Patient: sex M, age 26
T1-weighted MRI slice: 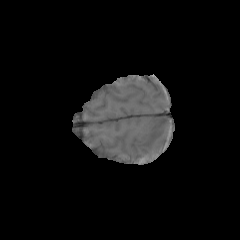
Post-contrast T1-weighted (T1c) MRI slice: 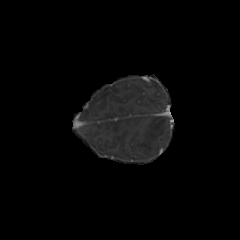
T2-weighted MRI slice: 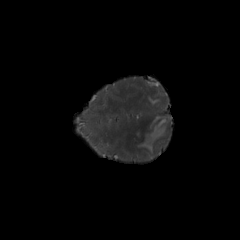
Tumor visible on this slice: yes
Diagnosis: Astrocytoma, IDH-mutant
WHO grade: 4